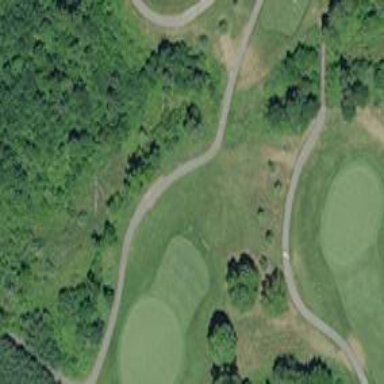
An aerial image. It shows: Area of rough grass used for golf.